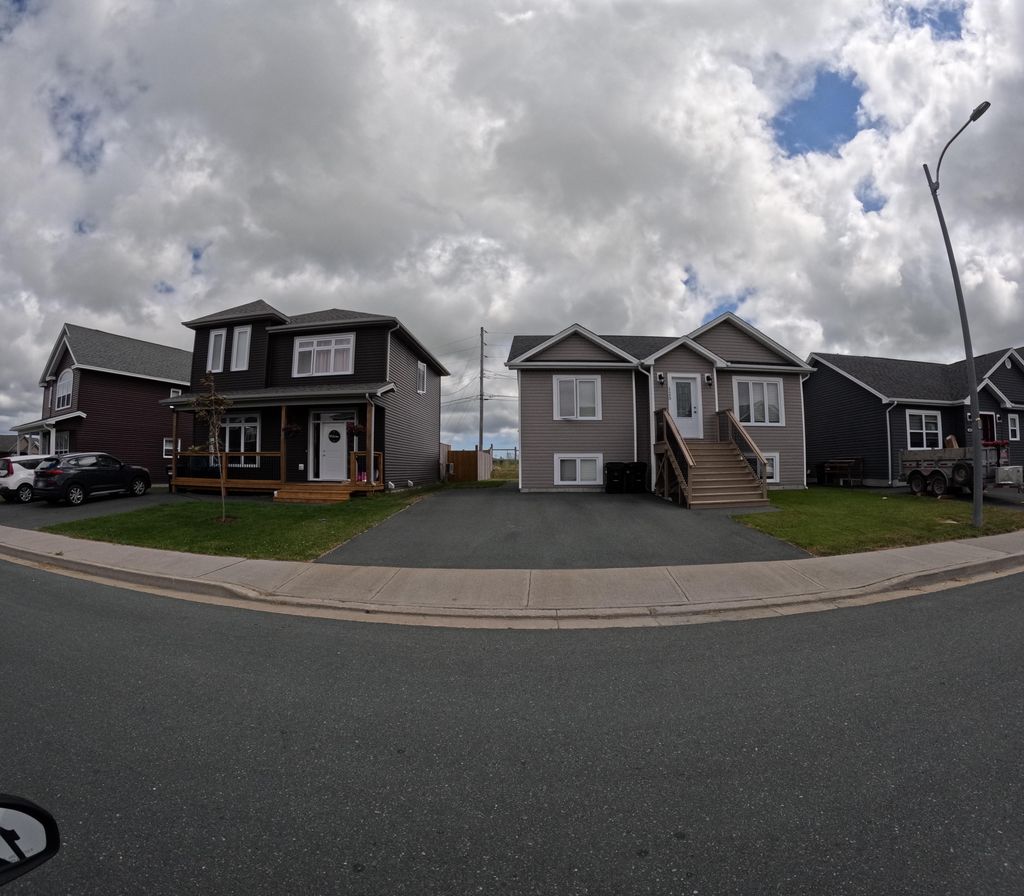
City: st_johns